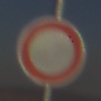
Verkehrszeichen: VerbotFahrzeugeAllerArt
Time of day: MorningAfternoon
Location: Outdoor (Nature)
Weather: Clear
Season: NotSpecified
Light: Natural